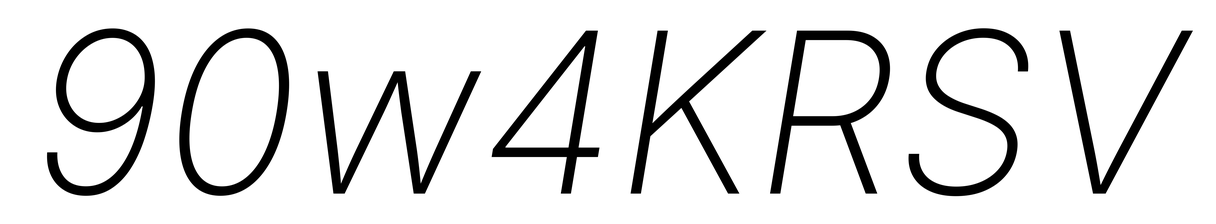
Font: Inter-Italic_ExtraLight_Italic